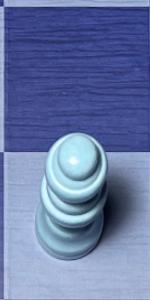
Label: Queen_White